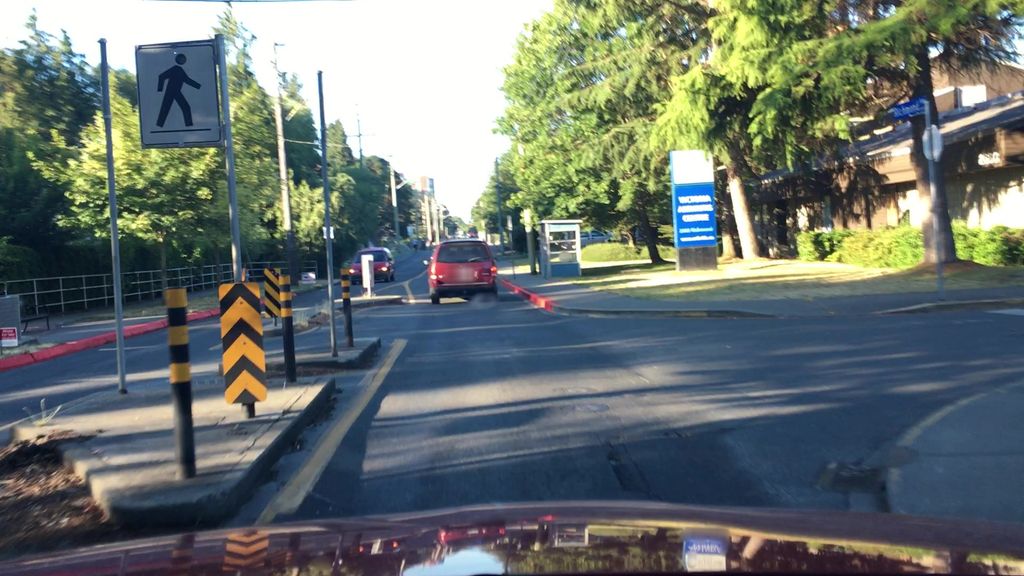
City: victoria